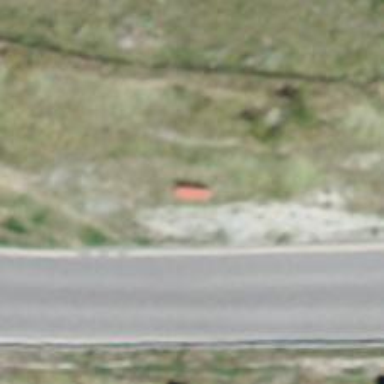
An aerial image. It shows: Bench.